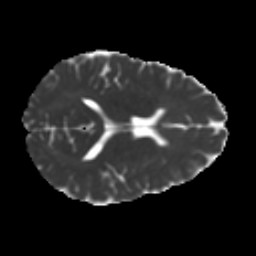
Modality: MD
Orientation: axial
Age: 39
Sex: male
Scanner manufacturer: ge
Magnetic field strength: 3 T
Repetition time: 7.8 s
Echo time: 0.0608 s